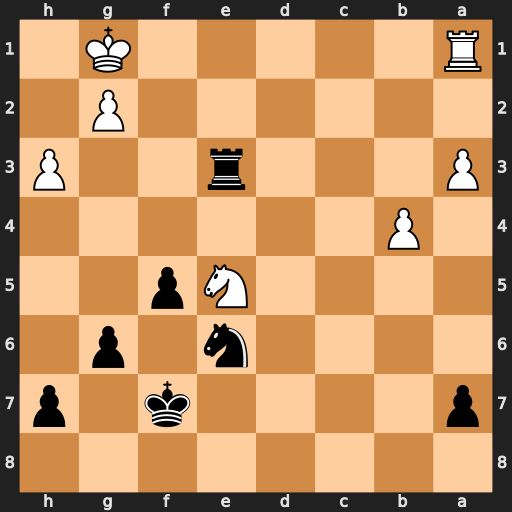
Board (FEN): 8/p4k1p/4n1p1/4Np2/1P6/P3r2P/6P1/R5K1
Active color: b
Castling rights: -
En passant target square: -
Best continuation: Rxe5